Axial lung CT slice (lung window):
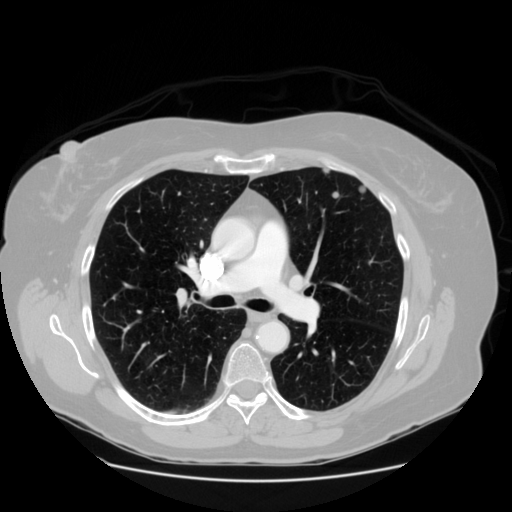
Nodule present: yes
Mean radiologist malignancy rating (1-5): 2.667